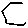
Label: hexagon